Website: home-depot
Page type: address-validator
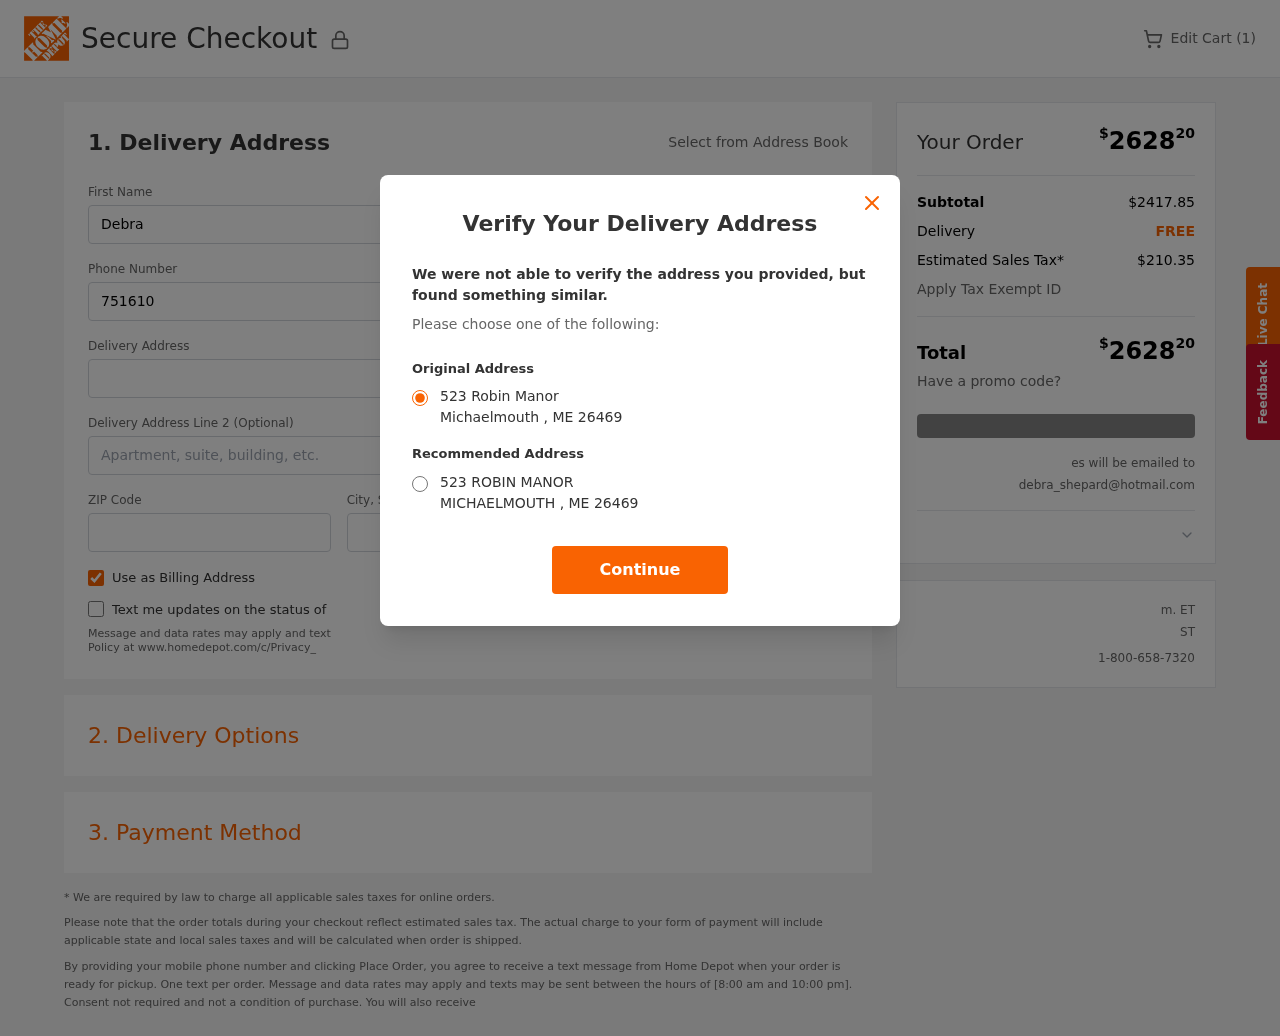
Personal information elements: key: PII_CITY
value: Michaelmouth
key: PII_EMAIL
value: debra_shepard@hotmail.com
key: PII_POSTCODE
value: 26469
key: PII_STATE_ABBR
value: ME
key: PII_STREET
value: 523 Robin Manor
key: PII_FIRSTNAME
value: Debra
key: PII_LASTNAME
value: Shepard
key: PII_PHONE
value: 7516103819
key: PII_STREET2
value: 11469 Stephanie Walk Suite 697
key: PII_CITY_STATE
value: Michaelmouth, ME
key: PII_STREET_ALT
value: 523 ROBIN MANOR
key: PII_CITY_ALT
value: MICHAELMOUTH
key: PII_POSTCODE_FULL
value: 26469
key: PII_POSTCODE_NUMERIC
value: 26469
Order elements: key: ORDER_NUM_ITEMS
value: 1
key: ORDER_TOTAL
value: $262820
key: ORDER_SUBTOTAL
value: $2417.85
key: ORDER_SHIPPING_COST
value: FREE
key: ORDER_TAX
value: $210.35